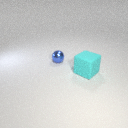
small blue metal sphere to the left of large cyan rubber cube